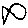
Label: fish